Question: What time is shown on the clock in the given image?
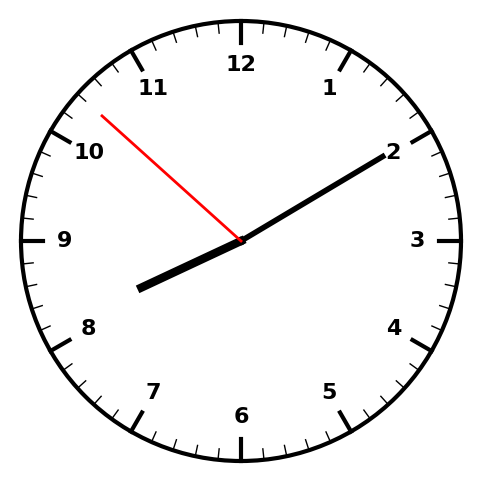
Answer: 08:09:52